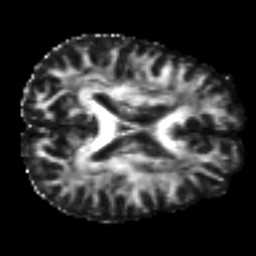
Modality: FA
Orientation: axial
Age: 25
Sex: male
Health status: ill
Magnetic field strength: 3 T
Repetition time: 9 s
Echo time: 0.093 s